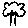
Label: tree